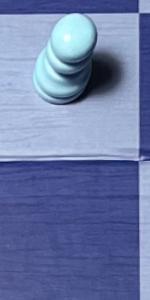
Label: Empty